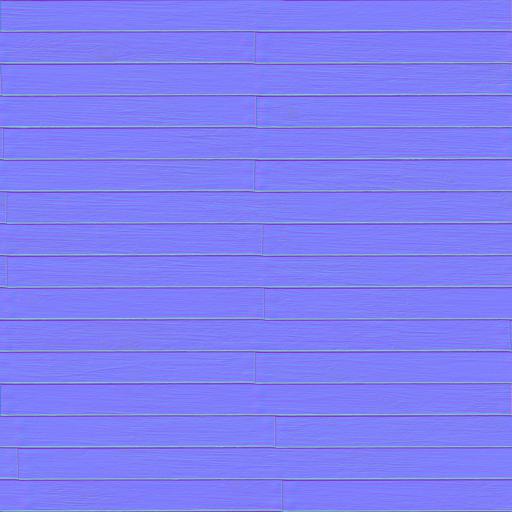
planks